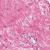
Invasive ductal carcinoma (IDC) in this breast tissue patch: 0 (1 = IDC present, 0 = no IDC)